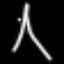
Label: The Eiffel Tower